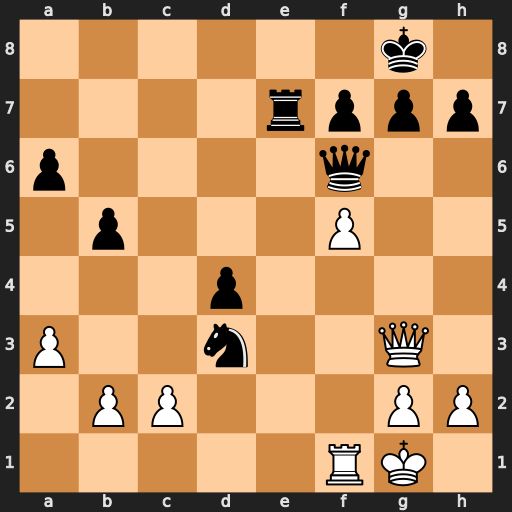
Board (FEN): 6k1/4rppp/p4q2/1p3P2/3p4/P2n2Q1/1PP3PP/5RK1
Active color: w
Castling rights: -
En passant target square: -
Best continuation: Qb8+ Re8 Qxe8#